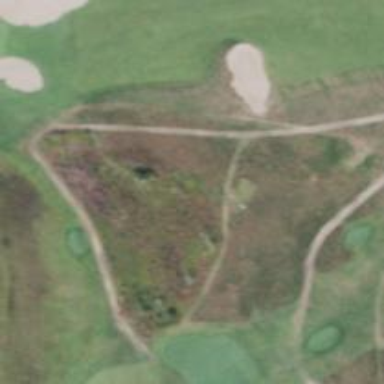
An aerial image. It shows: Path used for both walking and golf.